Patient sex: F
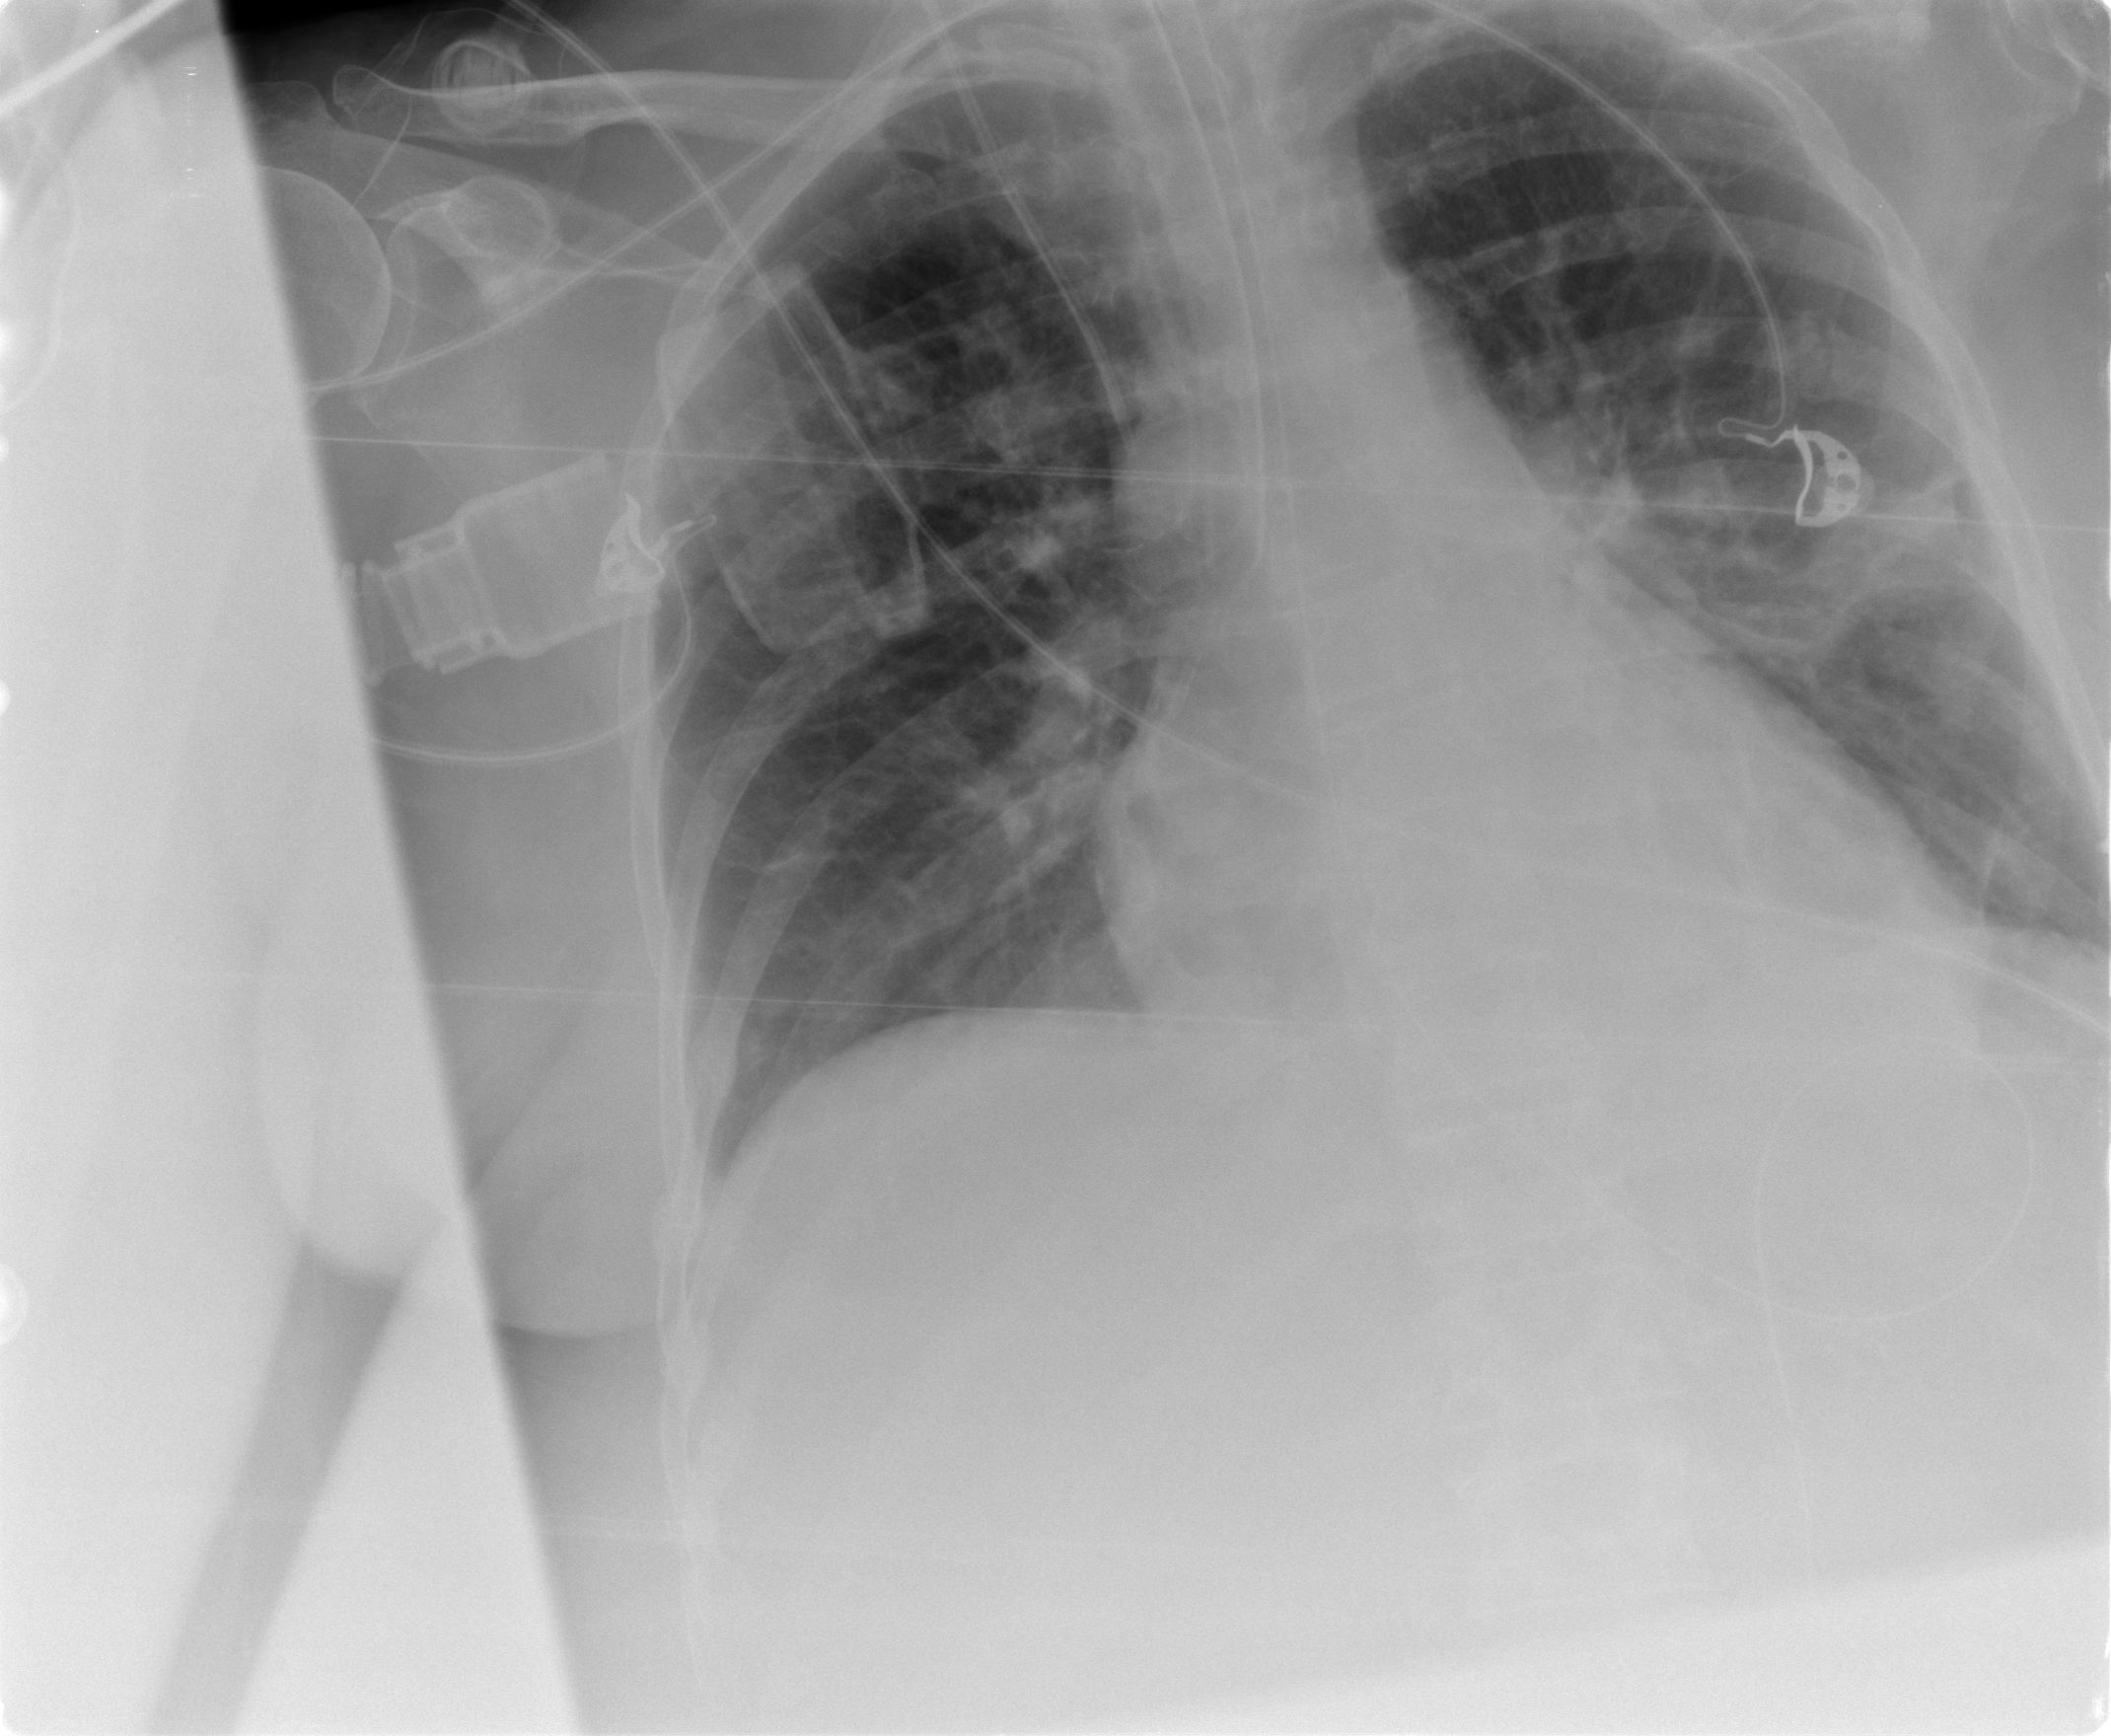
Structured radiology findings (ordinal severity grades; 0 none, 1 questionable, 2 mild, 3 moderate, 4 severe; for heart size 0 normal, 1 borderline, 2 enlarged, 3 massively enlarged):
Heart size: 1
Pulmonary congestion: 0
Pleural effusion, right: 1
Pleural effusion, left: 0
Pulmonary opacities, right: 0
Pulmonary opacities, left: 2
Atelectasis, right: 1
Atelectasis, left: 2